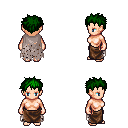
a pixel art fantasy rpg character, female body template, human, light skin, gray tattered cape, robe skirt, green bedhead hairstyle, four views (front, back, left, right), 2x2 character sprite sheet, small pixel art, hard edges, no anti-aliasing